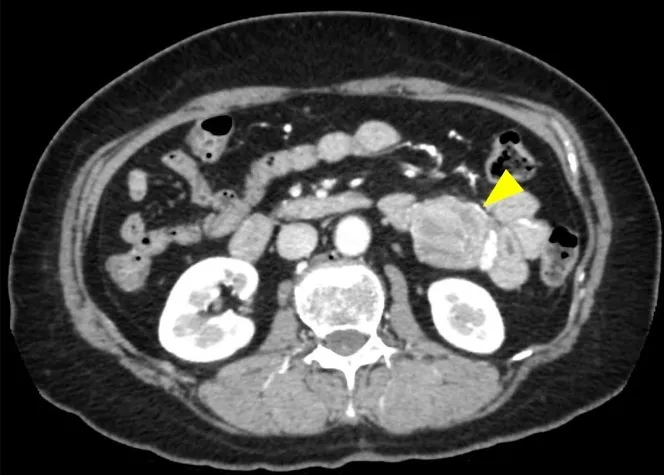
A contrast-enhanced CT scan shows a 40 mm well-enhanced, round tumor that was located at the jejunum (arrow head).
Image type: radiology (ct)